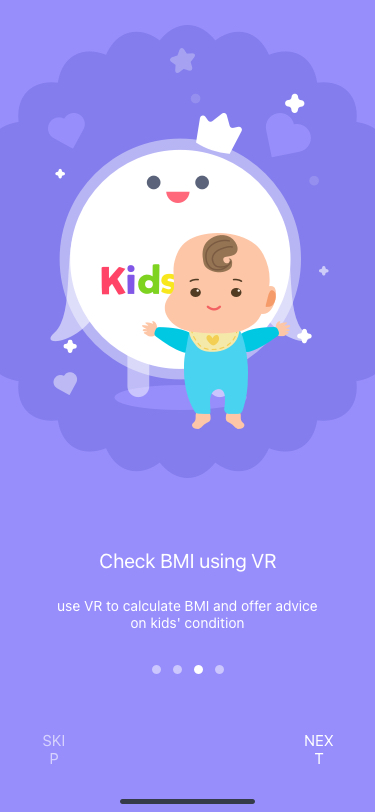
Text in this UI design:
use VR to calculate BMI and offer advice
on kids' condition

Check BMI using VR
SKIP
NEXT